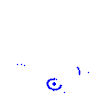
Particle: proton